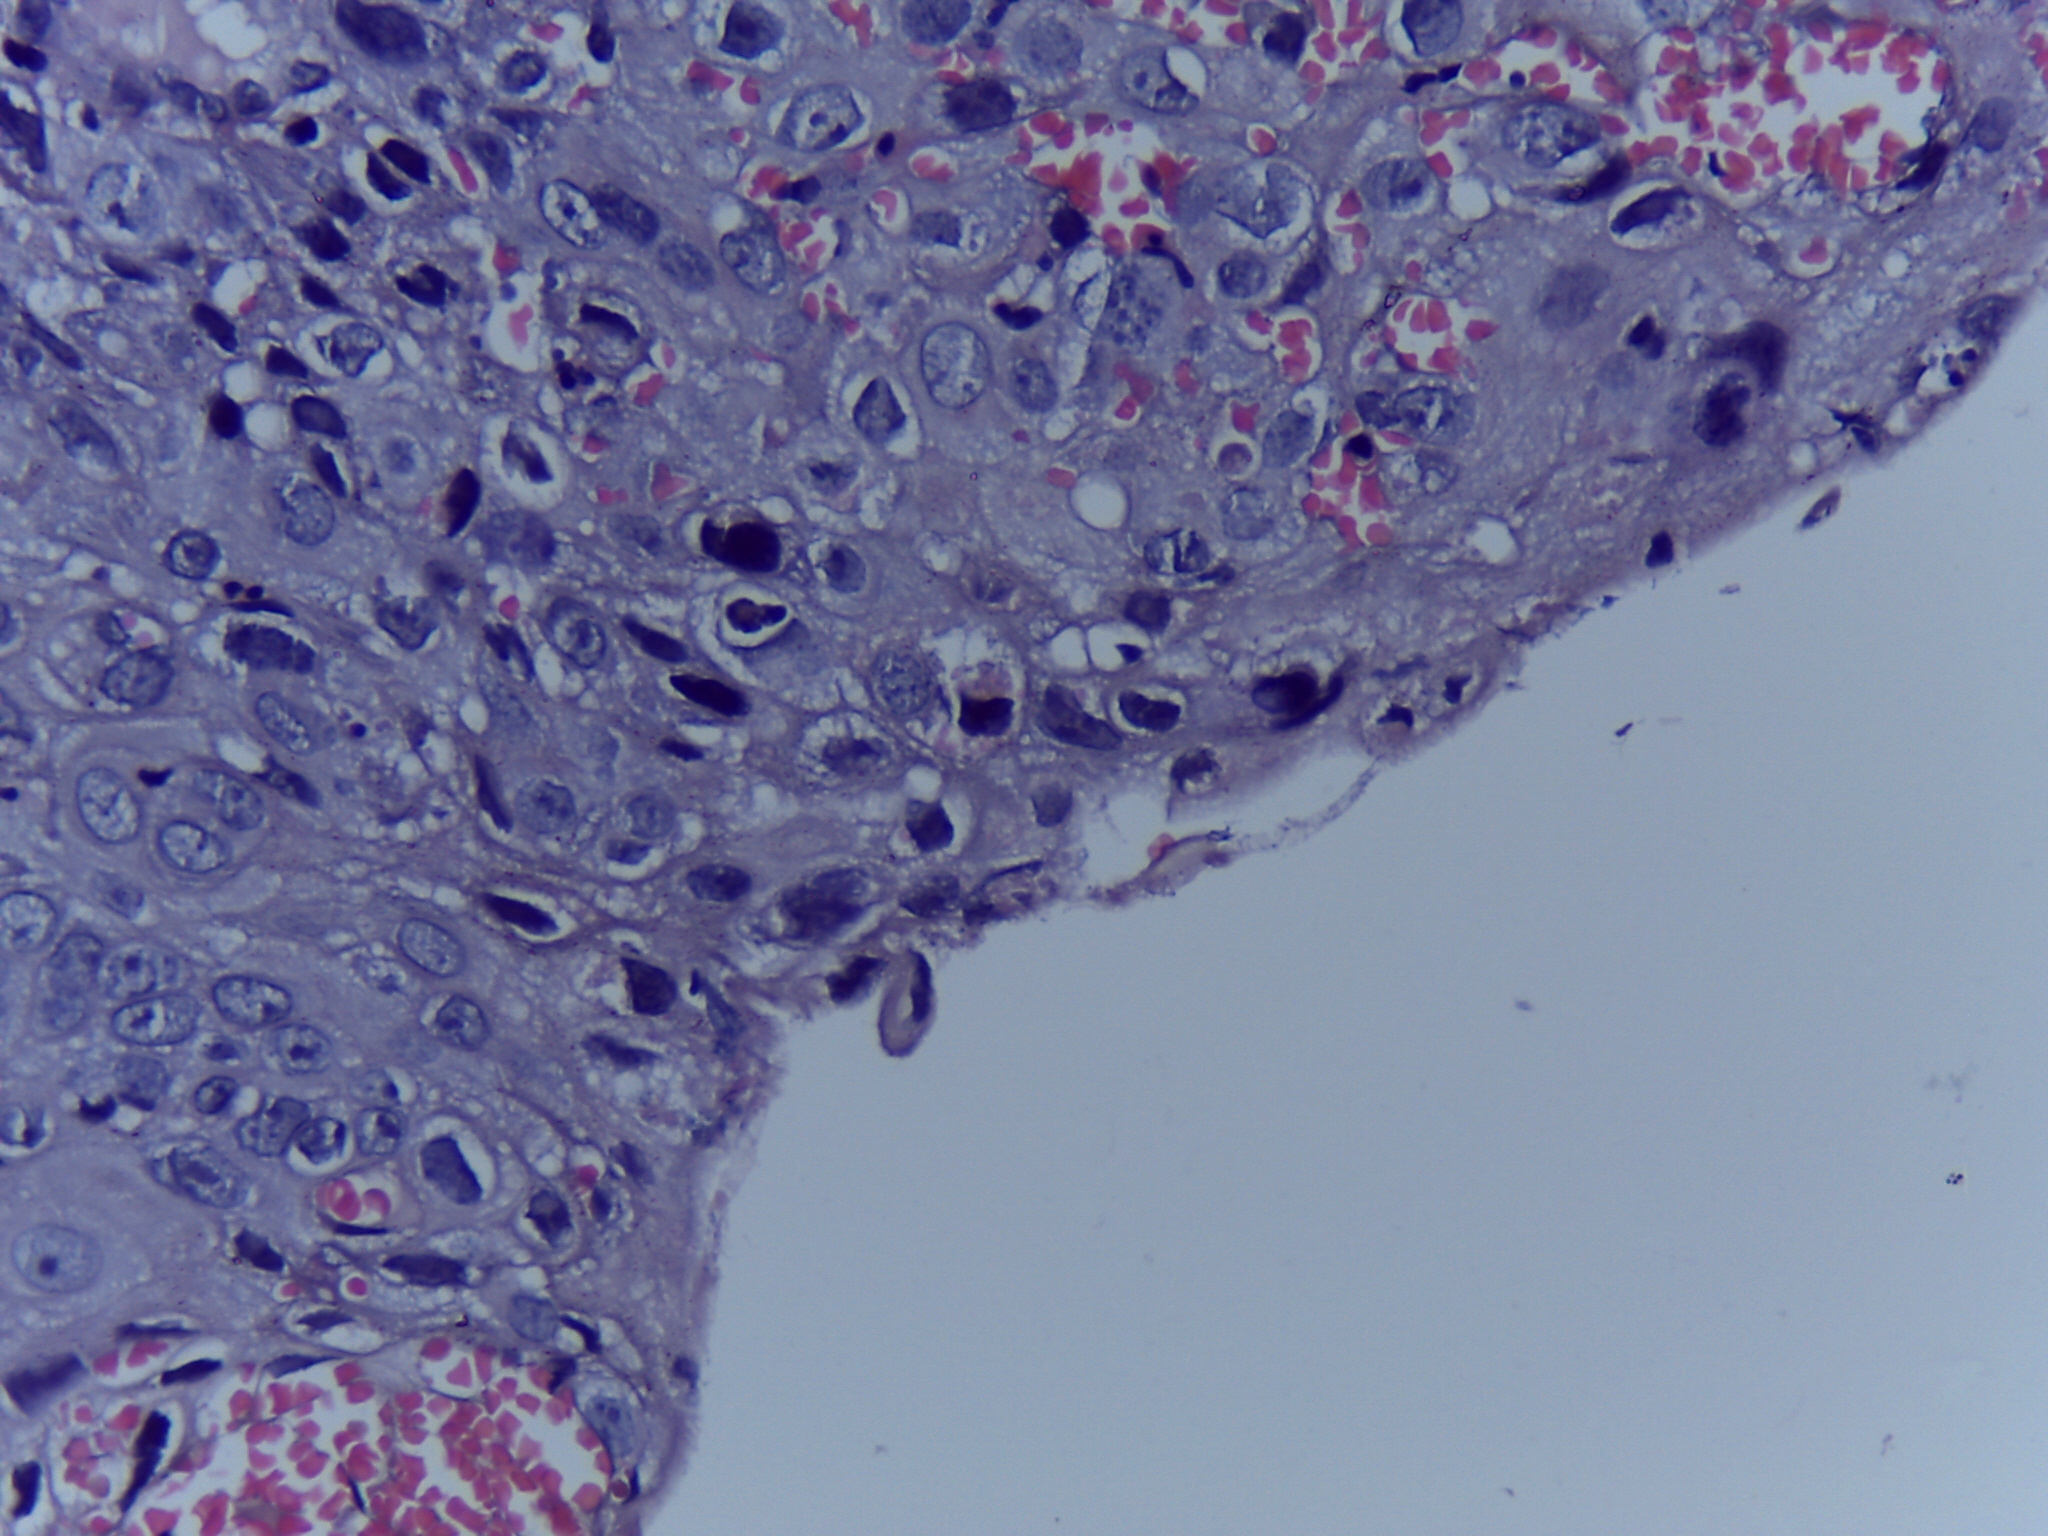
Diagnosis: OSCC